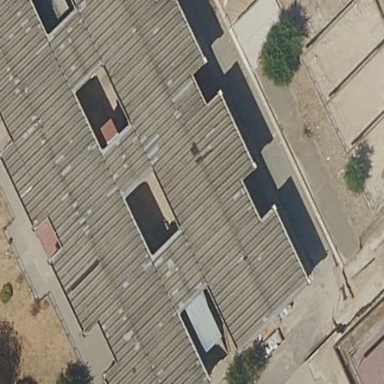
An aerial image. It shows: School building.